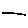
Label: line